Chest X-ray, AP view. Patient: 56 years old, sex M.
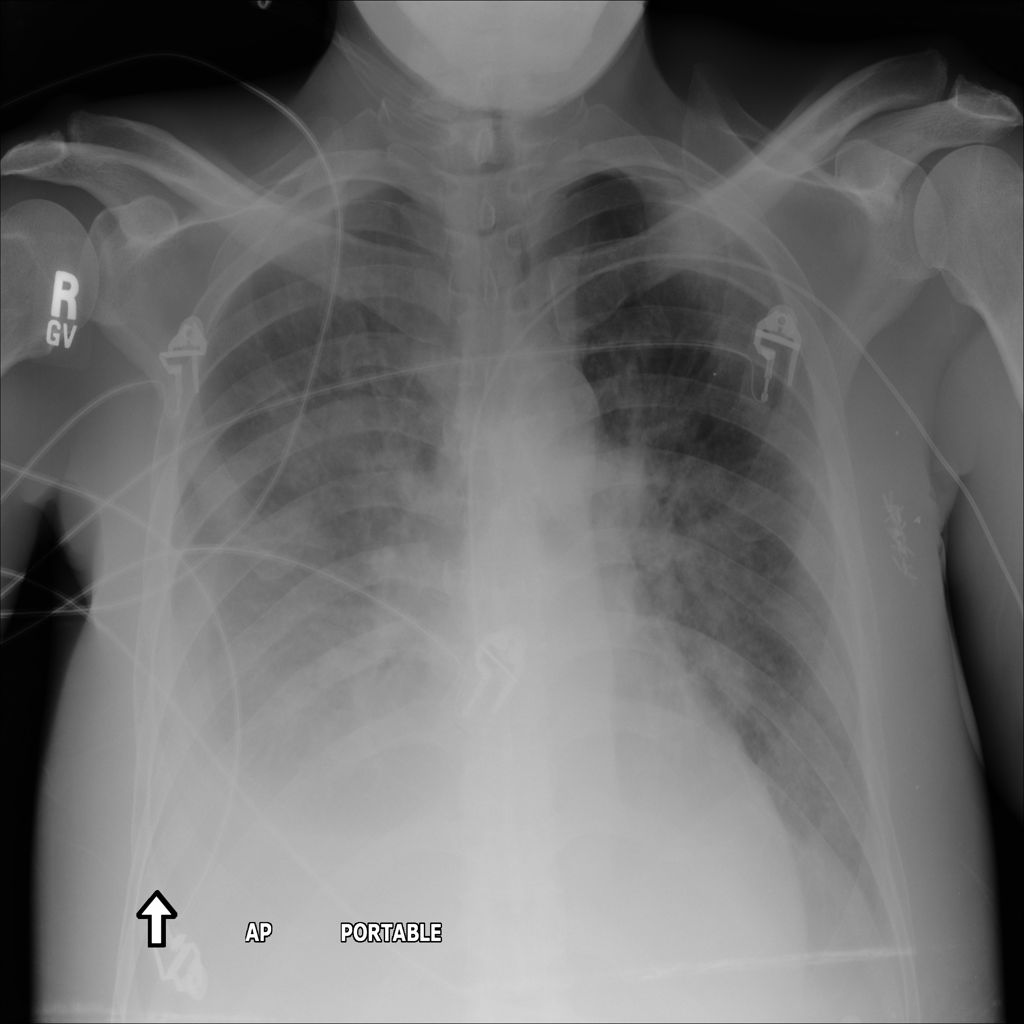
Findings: Effusion, Infiltration